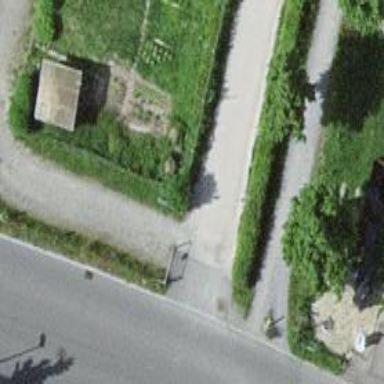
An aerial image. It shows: Gate.